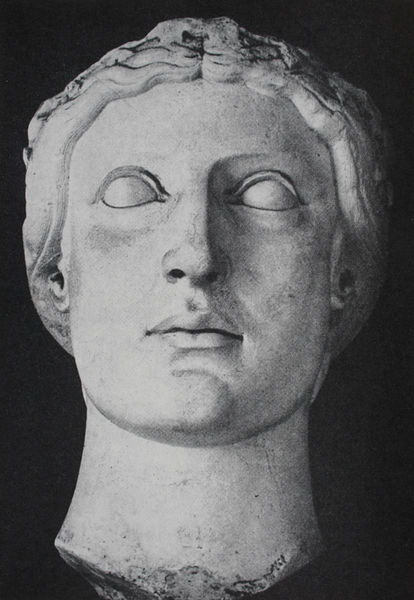
Titel: Kopf der Justitia imperialis - Skulptur für die Brückentoranlage von Capua
Standort: Capua
Institution: Museo Campano
Schlagwörter: kopf, mann, frau, frisur, grau, marmor, mund, nase, stirn, weiss, blick, augen, gesicht, mensch, stein, hals, auge, haare, augenbrauen, en face, front, frontal, kinn, lippen, locken, mittelscheitel, ohren, scheitel, rund, skulptur, statue, ton, wangen, leer, nacken, detail, büste, plastik, lider, ohrläppchen, foto, fotografie, photographie, antike, blind, maske, zement, schwarzweiss, kranz, augenlider, nasenlöcher, rom, photo, fragment, römer, stark, griechisch, macht, gips, heilig, fotographie, klassik, grieche, gewellt, römisch, totenmaske, justizia, skulpur, mächtig, keine, augapfel, porträtbüste, heilih, schwarzweiß0, brückentoranlage, capua, tosro, spitze nase, keine augen, lockige haare, ohhr, fehlende augen, weicher mund, nase#